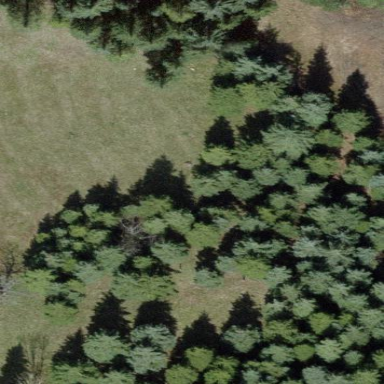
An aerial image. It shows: Orchard filled with Christmas trees.